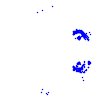
Particle: pion